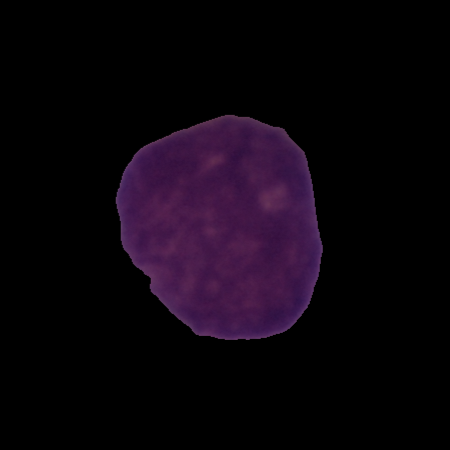
Label: cancer